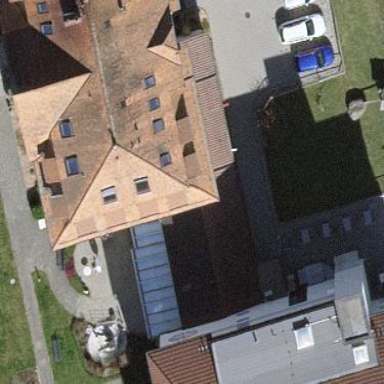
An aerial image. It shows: Building.